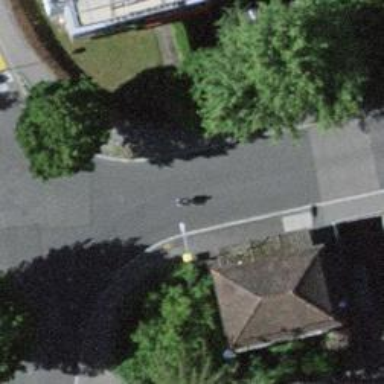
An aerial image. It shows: Kerb barrier.